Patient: sex M, age 74
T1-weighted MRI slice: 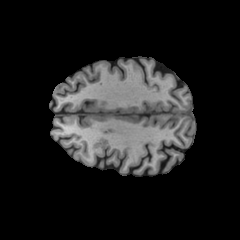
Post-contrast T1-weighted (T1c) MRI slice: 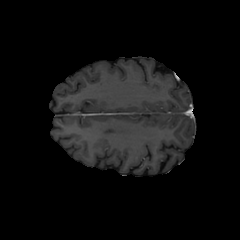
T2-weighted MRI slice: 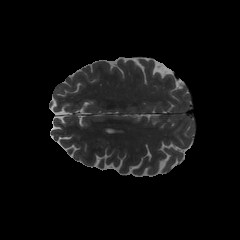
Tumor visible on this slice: no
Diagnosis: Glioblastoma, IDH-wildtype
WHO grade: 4